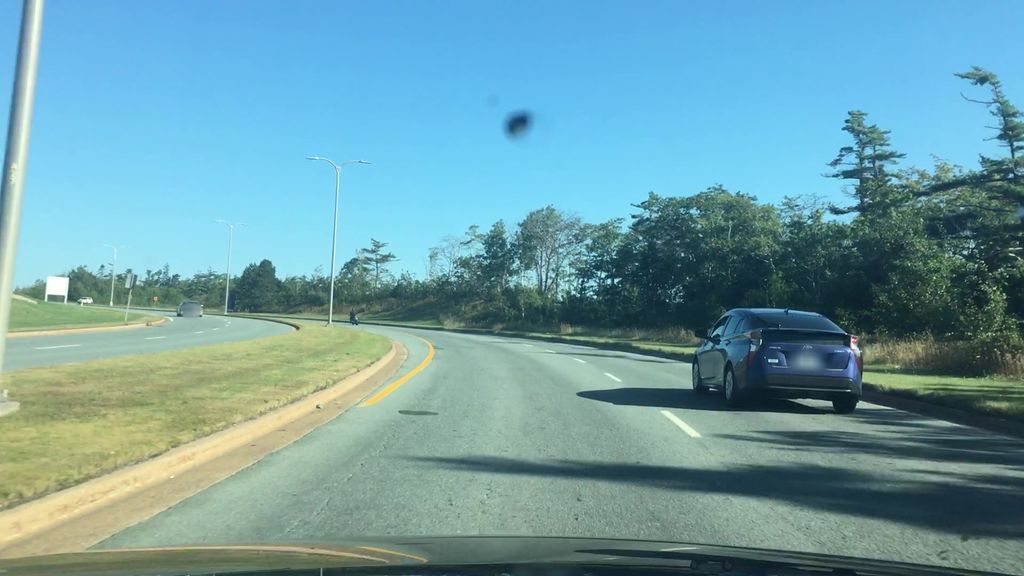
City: halifax